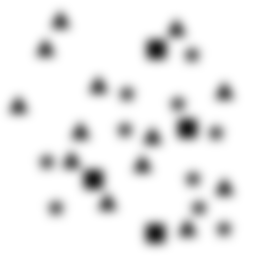
Squares: 4
Triangles: 13
Stars: 10
Total shapes: 27